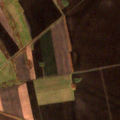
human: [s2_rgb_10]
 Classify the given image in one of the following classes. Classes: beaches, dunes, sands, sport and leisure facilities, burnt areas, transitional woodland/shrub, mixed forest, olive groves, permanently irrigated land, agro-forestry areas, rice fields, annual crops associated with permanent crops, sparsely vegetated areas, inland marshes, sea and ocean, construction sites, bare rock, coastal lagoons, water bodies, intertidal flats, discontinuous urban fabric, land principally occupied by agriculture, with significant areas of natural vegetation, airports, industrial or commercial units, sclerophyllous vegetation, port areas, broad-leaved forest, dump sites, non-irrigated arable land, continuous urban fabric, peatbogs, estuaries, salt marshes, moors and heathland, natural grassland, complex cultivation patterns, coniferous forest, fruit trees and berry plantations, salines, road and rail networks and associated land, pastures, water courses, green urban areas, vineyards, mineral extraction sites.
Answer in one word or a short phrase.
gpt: non-irrigated arable land, pastures